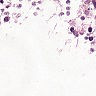
Metastatic tissue present: no